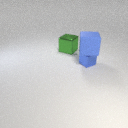
small blue metal cube to the right of large green metal cube